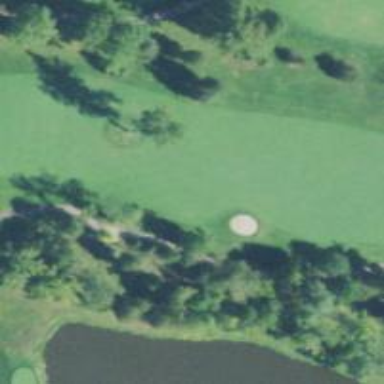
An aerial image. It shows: View of golf hole.